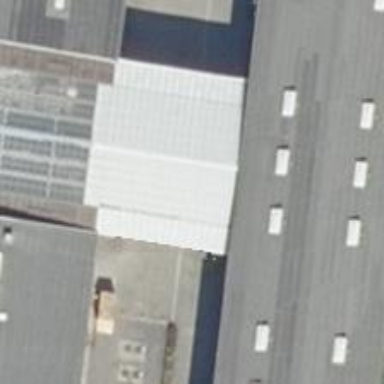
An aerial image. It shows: Industrial building.